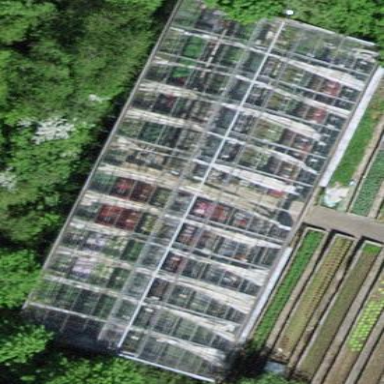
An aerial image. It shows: Greenhouse.